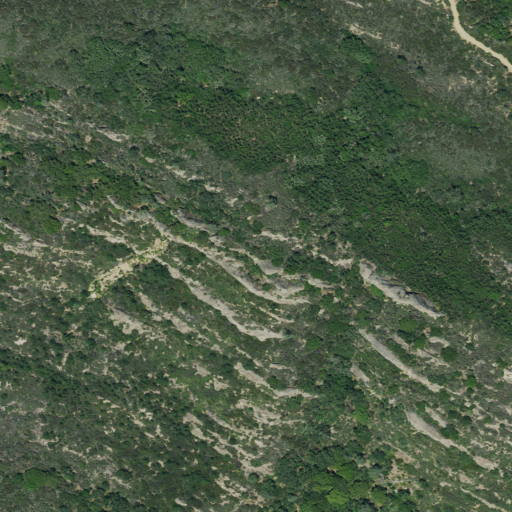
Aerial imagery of mountain in California named Knob Point containing shrub, mixed forest, and evergreen forest